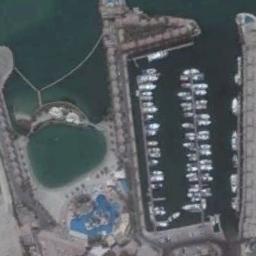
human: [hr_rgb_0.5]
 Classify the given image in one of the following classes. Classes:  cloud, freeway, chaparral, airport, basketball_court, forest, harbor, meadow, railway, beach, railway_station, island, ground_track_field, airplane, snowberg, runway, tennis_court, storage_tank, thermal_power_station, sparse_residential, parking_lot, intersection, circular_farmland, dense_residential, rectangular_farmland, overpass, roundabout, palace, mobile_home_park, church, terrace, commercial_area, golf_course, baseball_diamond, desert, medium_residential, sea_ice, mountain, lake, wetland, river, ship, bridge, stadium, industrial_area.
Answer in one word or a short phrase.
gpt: harbor